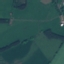
Label: Pasture